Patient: sex M, age 65
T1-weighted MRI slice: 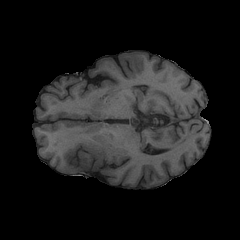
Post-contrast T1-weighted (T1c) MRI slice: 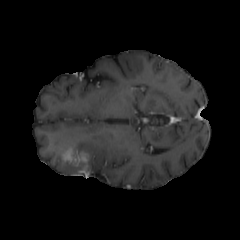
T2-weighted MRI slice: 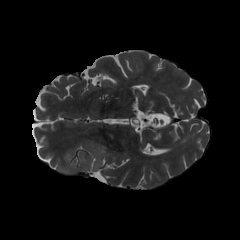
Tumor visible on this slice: yes
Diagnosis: Glioblastoma, IDH-wildtype
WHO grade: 4